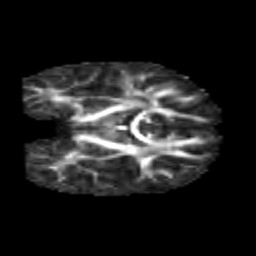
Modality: FA
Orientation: coronal
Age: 7
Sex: male
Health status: healthy